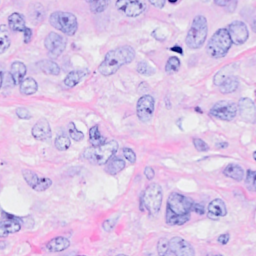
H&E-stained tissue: Breast